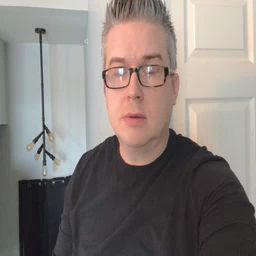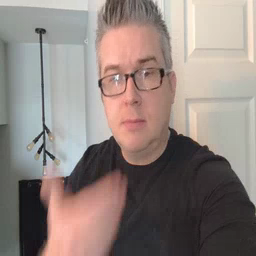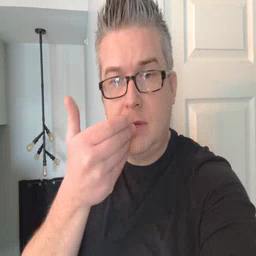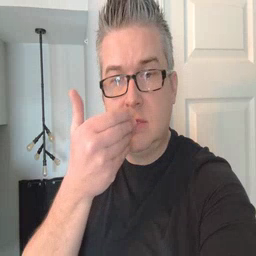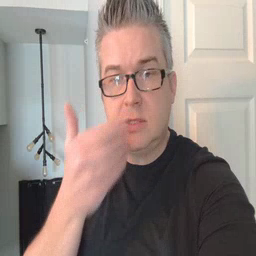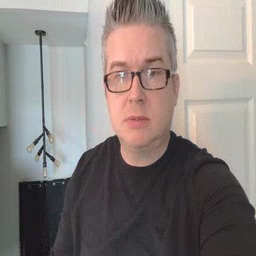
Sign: pizza